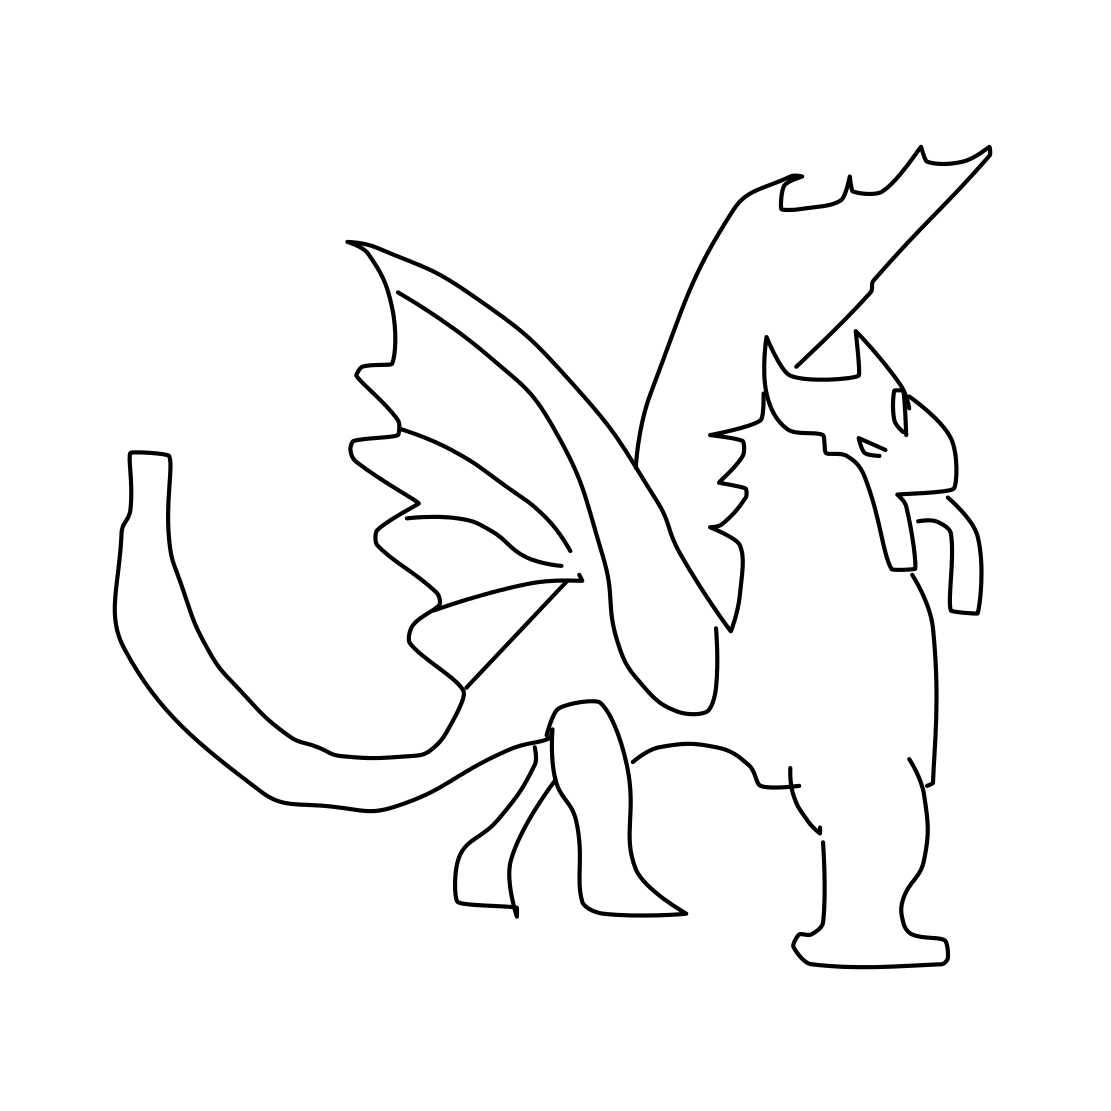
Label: dragon